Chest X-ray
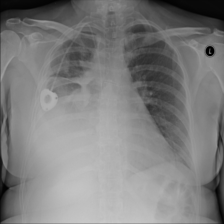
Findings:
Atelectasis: negative
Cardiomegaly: negative
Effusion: positive
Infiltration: negative
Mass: positive
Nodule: negative
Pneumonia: negative
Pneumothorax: negative
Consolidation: negative
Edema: negative
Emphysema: negative
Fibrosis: negative
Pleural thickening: negative
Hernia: negative